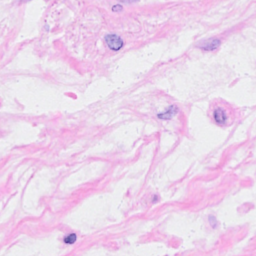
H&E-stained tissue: Breast